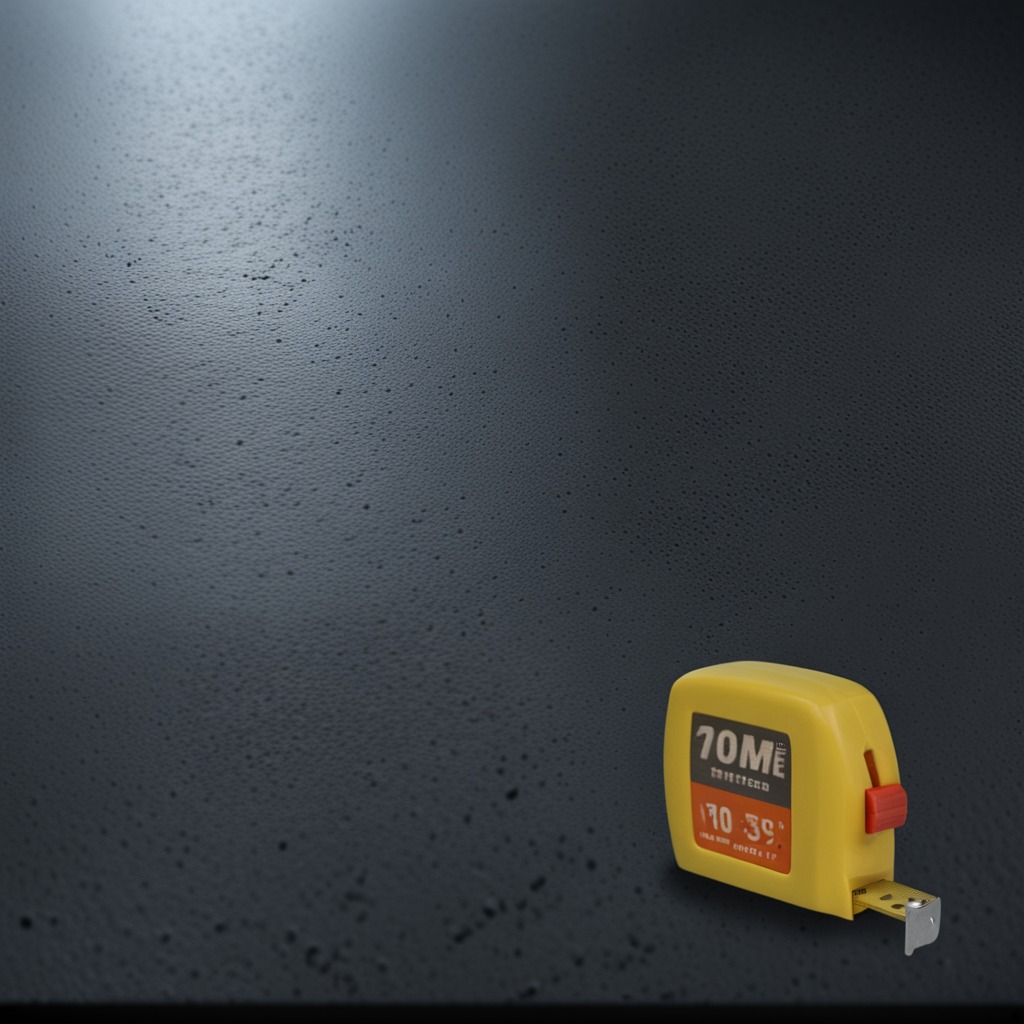
A measuring tape is lying on a clean granite table inside a workshop at night.